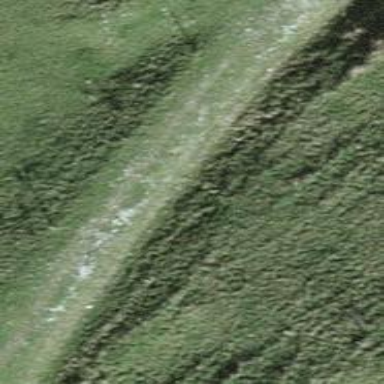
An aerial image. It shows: Track with pebblestone surface. The track type is grade2.